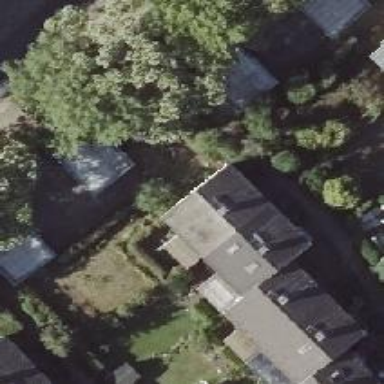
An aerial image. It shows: Gabled roofed house.